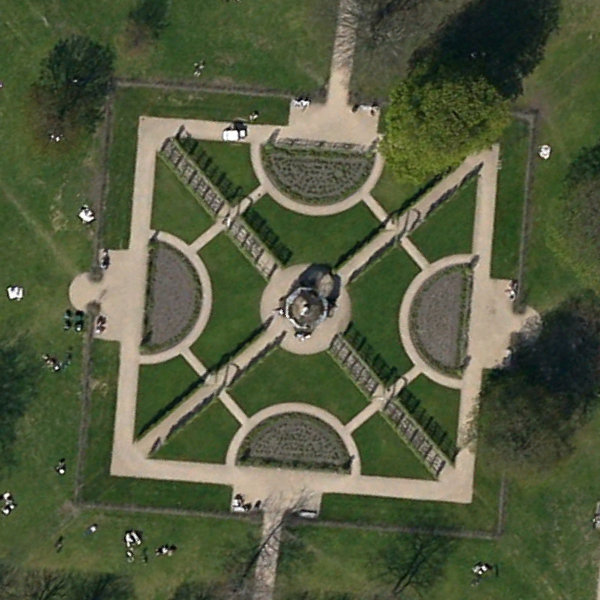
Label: Square